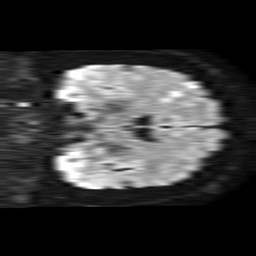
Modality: TRACE
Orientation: coronal
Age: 52
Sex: female
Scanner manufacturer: philips
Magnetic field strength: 1.5 T
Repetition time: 4.6 s
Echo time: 0.08517 s